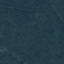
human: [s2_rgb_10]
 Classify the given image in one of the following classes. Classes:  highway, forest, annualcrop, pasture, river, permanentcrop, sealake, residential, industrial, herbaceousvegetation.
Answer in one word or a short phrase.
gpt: Forest